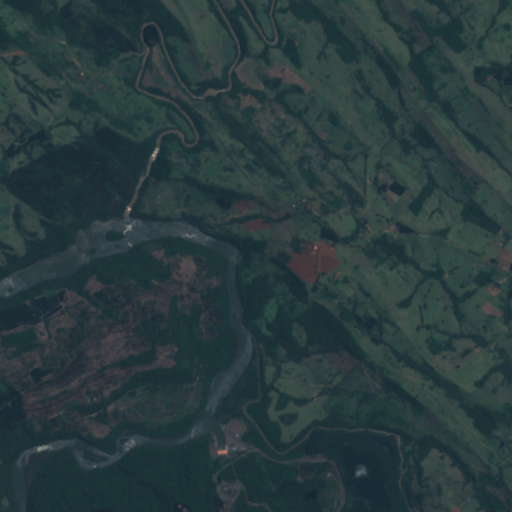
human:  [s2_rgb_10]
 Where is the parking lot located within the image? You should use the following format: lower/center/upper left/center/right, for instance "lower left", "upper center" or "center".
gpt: The parking lot is located in the lower center of the image.
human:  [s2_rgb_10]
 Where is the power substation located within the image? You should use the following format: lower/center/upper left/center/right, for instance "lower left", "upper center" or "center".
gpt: The power substation is located in the lower center of the image.
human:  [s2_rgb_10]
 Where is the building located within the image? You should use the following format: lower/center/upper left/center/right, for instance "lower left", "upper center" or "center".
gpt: There is no building in the image.